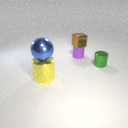
small brown metal cube above small purple rubber cylinder